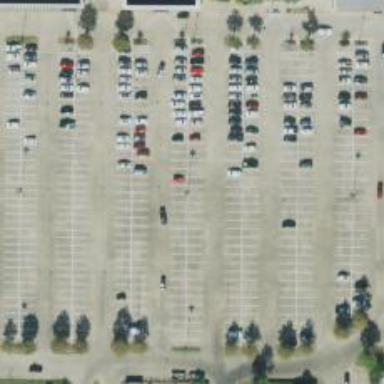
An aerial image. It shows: Parking space is available.